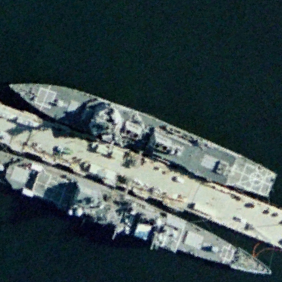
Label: destroyer